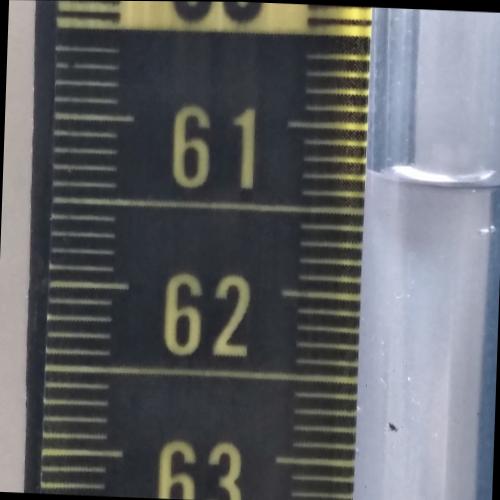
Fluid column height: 61.3 cm